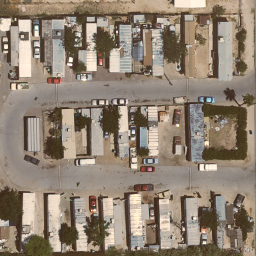
Label: residential